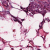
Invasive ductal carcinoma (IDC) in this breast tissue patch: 1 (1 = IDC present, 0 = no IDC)